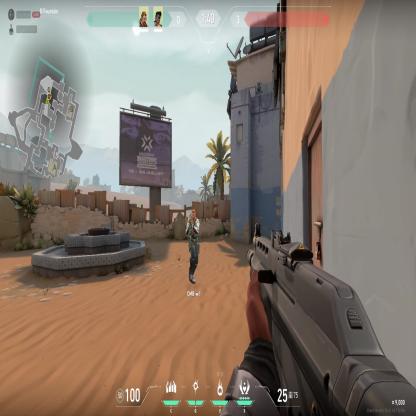
Label: teammate